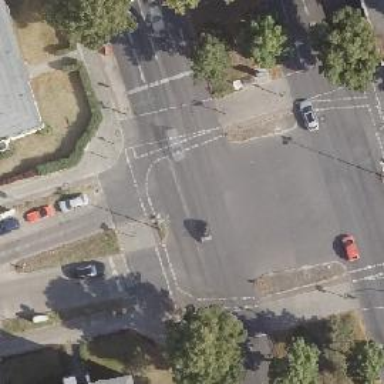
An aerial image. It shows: Traffic island located on footway.